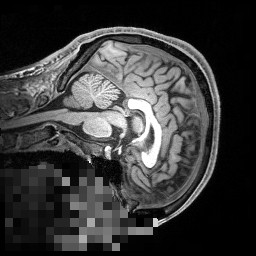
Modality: T1w
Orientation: sagittal
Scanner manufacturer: siemens
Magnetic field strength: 3 T
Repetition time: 2.4 s
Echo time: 0.00256 s